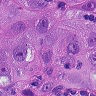
Metastatic tissue present: yes